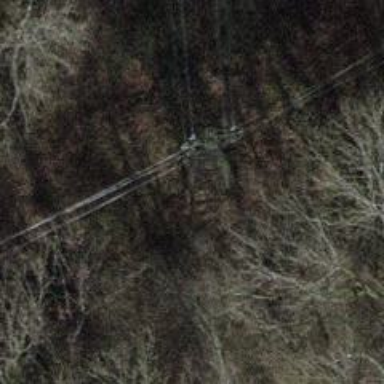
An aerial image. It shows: Minor power line.